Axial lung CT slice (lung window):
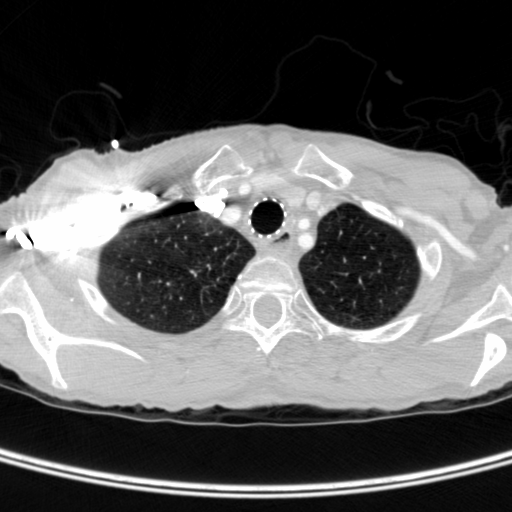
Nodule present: no